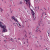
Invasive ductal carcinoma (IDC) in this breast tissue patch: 0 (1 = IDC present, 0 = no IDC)